Question: I'm developing a site with codeigniter that support multilanguage. When a user search with their native language I got the first result when I paginate the result the character is not decoding.
This is the url which is used to paginate.

When I print the uri segment I got %E0%B4%AE
I tried the url encode and url decode that time I got a different charecter like a'®️
Can any one tell me how can I decode this type of charecterset?
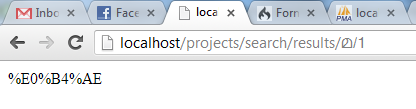
Answer: While 'urldecode' is what you should be using, the reason that you are getting the wrong output printed is probably because the output page's encoding hasn't been set to UTF-8, and is thus defaulting to ISO-8859-1. Hence, while the characters have been decoded correctly by PHP, the browser then interprets the characters in the wrong encoding, resulting in incorrect display.
To fix the problem, send a 'charset' in the 'Content-type' header before any output like so:
'''
header('Content-type: <type>; charset=utf-8');
'''
If your output page is HTML, you could alternatively use this tag in the 'head':
'''
<meta charset="utf-8">
'''
If you take the second option, be sure to place the tag as early as possible in the 'head', as browsers do not scan past the first 1024 bytes of the page for this declaration.